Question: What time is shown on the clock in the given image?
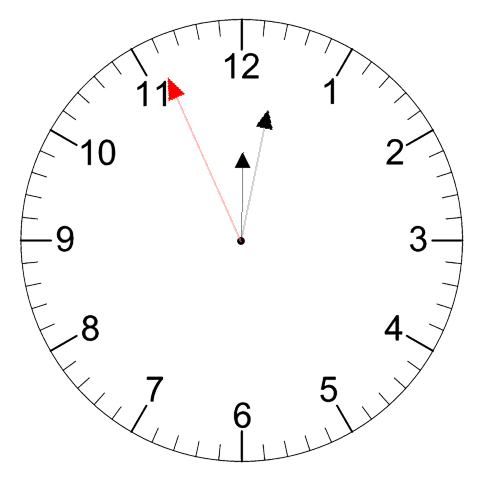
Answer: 12:01:56